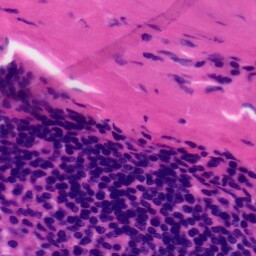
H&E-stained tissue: Tonsil